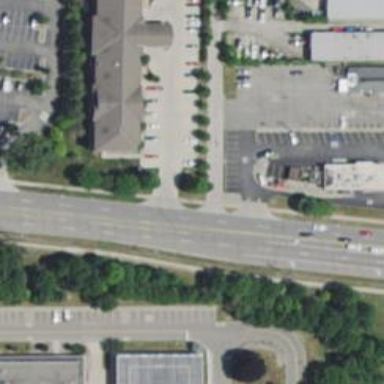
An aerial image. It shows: Secondary road with separate asphalt sidewalks.